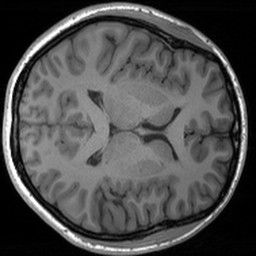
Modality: T1w
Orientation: axial
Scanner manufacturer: siemens
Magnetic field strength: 3 T
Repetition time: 1.54 s
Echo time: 0.00234 s